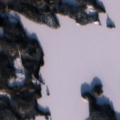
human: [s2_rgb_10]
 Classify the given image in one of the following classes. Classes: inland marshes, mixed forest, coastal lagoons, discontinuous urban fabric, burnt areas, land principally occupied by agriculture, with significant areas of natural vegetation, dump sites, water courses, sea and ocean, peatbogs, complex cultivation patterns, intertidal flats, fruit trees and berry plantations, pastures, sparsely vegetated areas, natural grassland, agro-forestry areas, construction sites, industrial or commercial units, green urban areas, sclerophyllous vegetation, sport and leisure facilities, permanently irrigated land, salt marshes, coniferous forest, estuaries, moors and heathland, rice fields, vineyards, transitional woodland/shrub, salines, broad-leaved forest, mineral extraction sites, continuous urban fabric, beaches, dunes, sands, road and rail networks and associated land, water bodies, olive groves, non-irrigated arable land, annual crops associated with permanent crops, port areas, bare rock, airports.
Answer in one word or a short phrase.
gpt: coniferous forest, mixed forest, water bodies